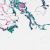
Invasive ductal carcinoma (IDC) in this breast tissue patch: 0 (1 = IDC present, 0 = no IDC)